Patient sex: F
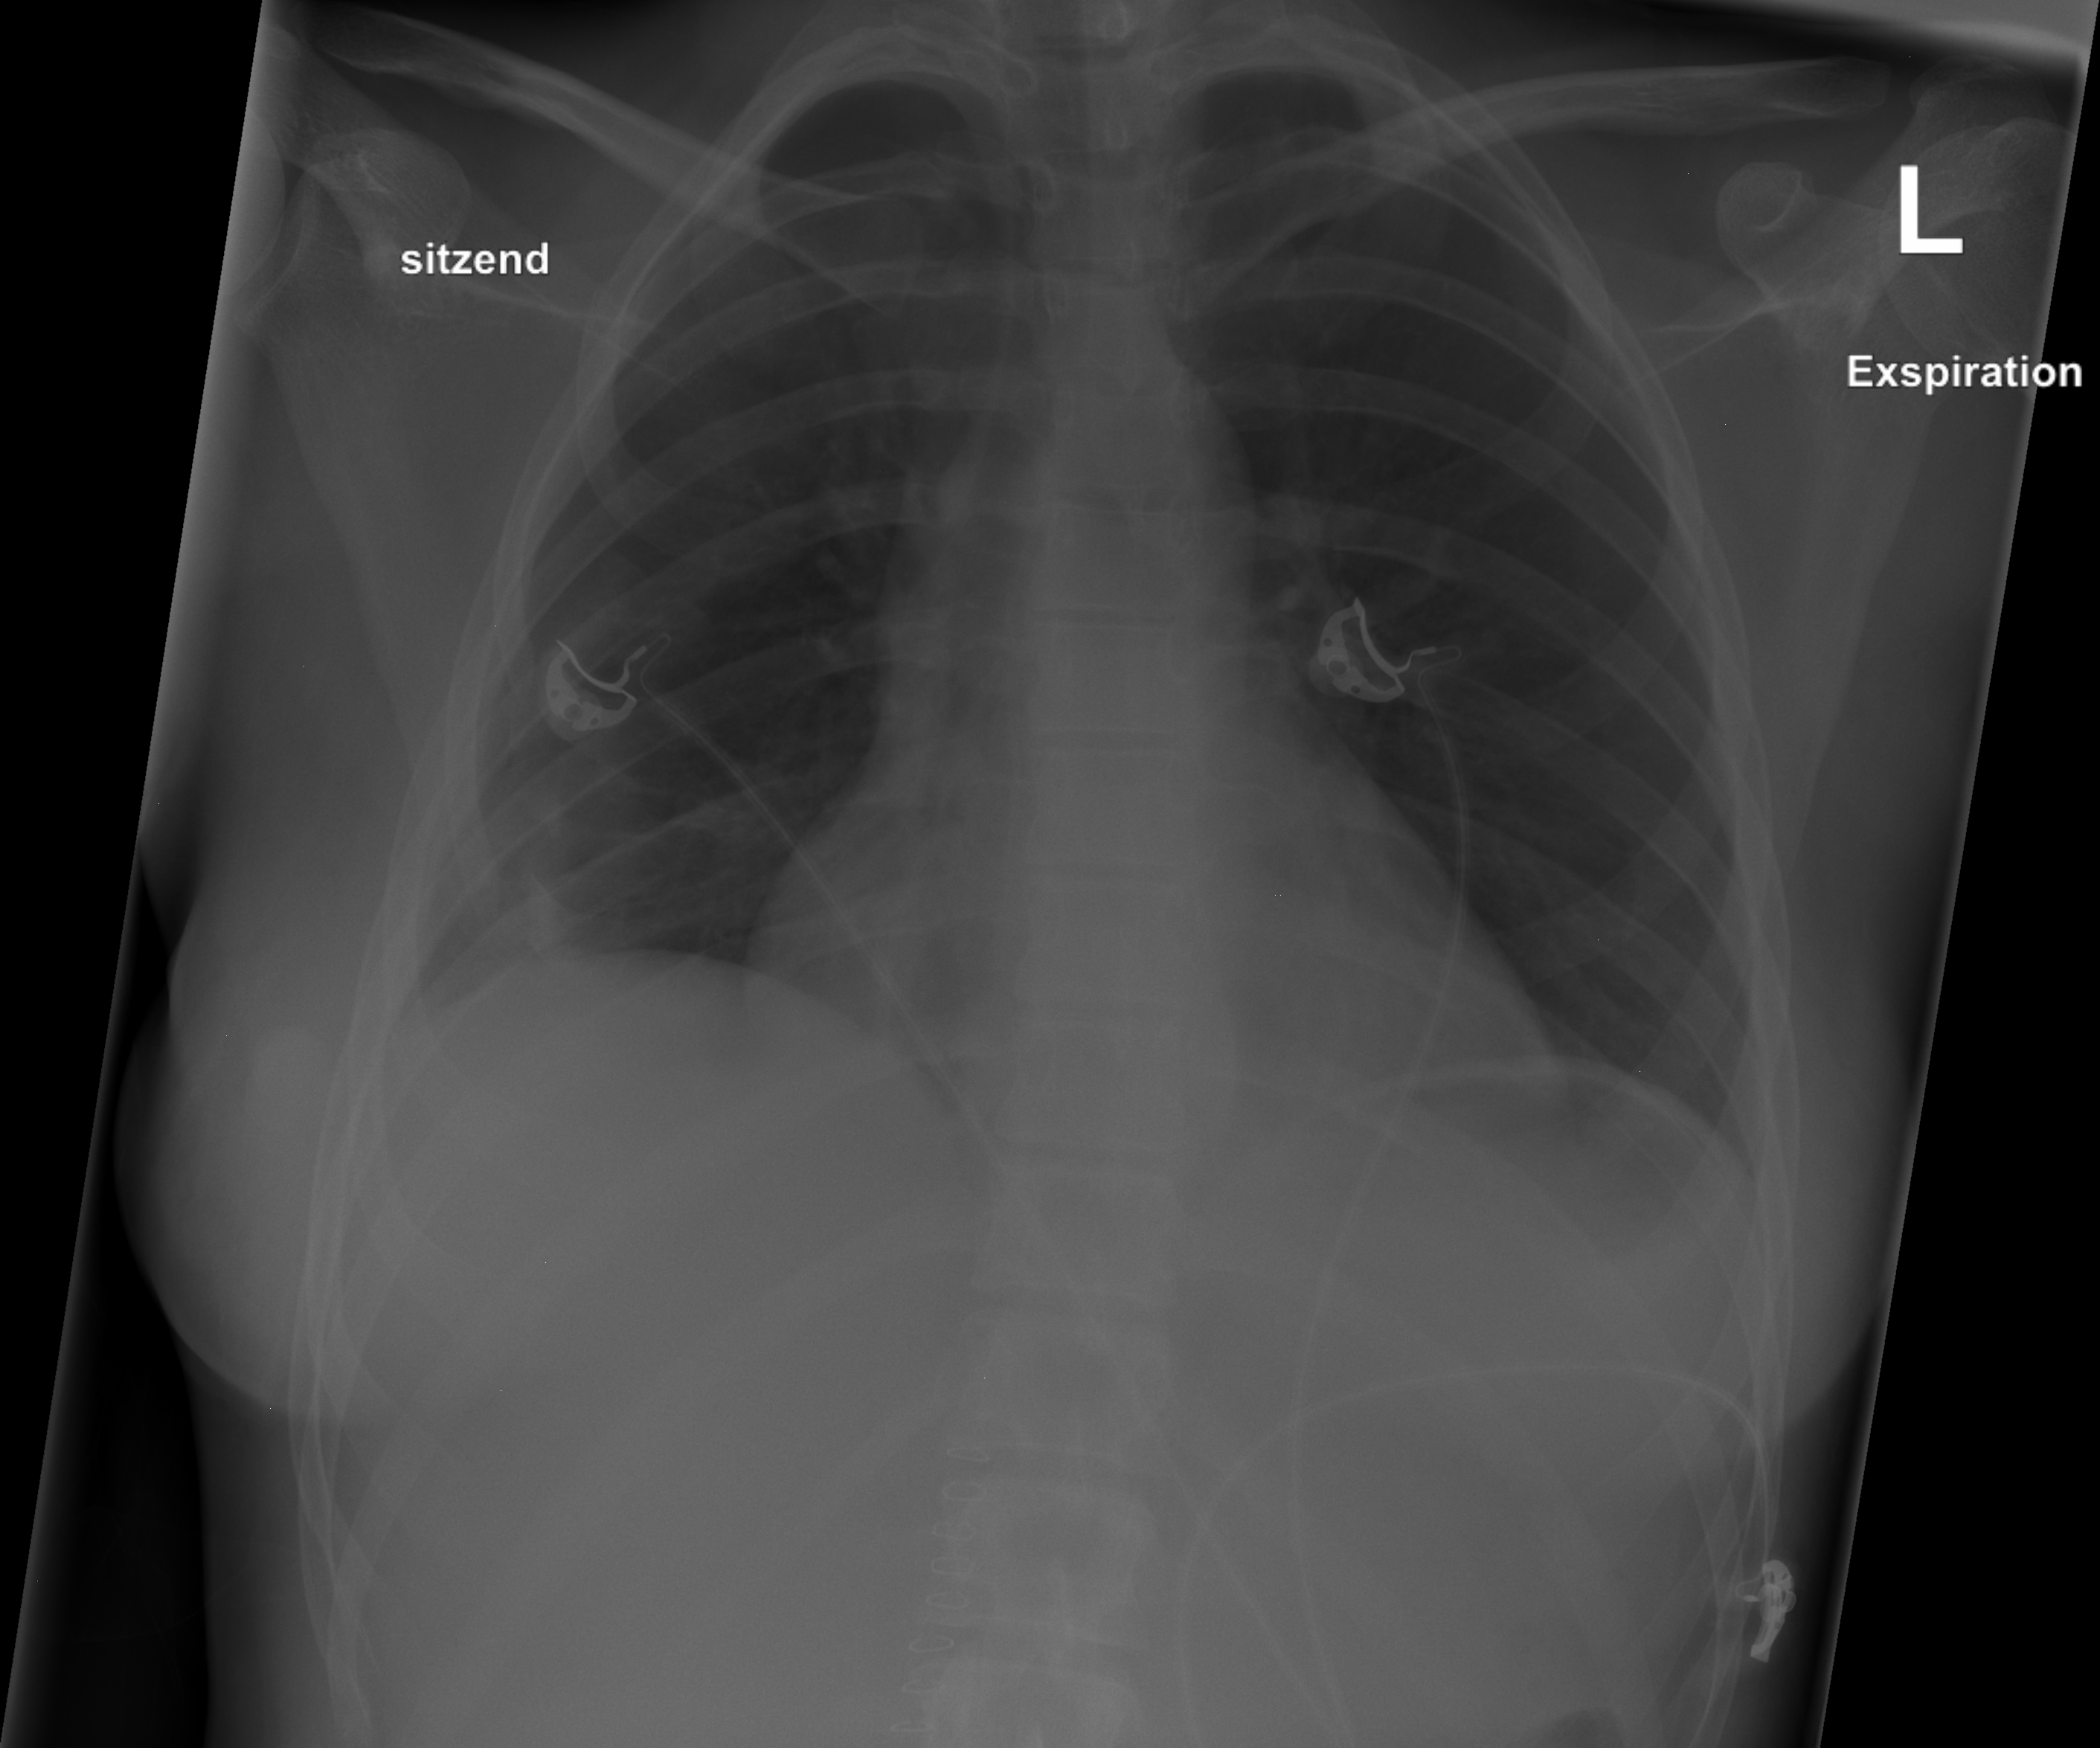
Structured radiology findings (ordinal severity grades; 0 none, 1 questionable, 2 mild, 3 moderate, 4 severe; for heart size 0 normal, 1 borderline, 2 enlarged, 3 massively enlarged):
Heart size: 0
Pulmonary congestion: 0
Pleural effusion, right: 0
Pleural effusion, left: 0
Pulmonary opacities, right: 0
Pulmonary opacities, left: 0
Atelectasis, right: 1
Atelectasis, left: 0